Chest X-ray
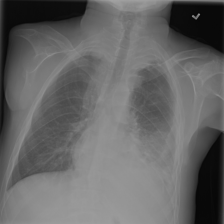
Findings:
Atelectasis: negative
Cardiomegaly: negative
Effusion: positive
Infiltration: negative
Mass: positive
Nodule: negative
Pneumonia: negative
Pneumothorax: negative
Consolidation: negative
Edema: negative
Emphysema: negative
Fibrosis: negative
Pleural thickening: negative
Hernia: negative